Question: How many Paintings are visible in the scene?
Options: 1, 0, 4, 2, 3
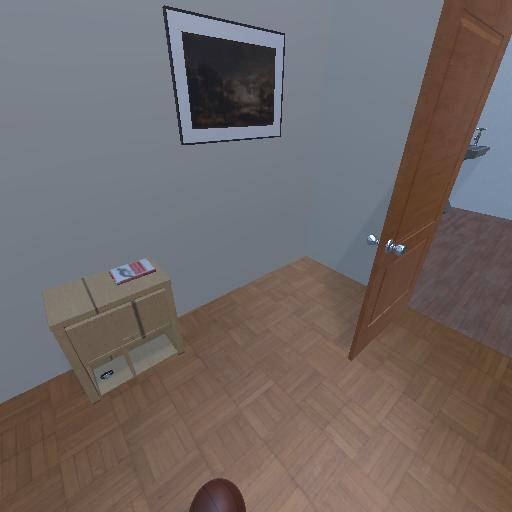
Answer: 1